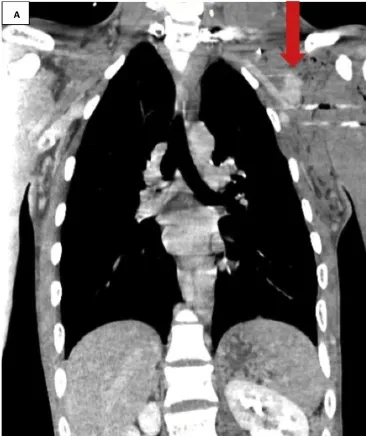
CT Angiography Chest. A. Coronal view: visualized above is a left subclavian/axillary artery injury with contrast extravasation at the site of injury along the course of the artery coursing out of the neck and in to the left shoulder.
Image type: radiology (ct)